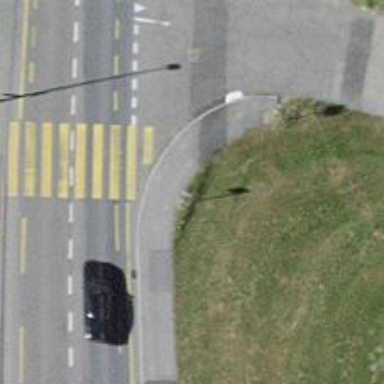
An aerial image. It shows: Kerb barrier.